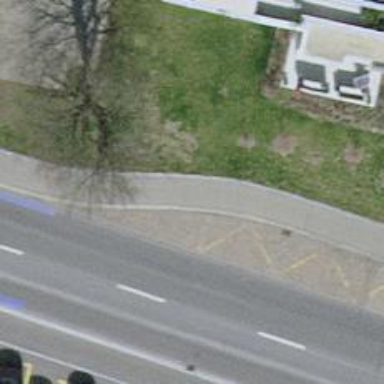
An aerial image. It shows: Sidewalk.